Interaction volume radius: 5 \u00c5
Interaction volume height: 30 \u00c5
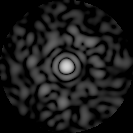
Disorder parameter: 0.8061